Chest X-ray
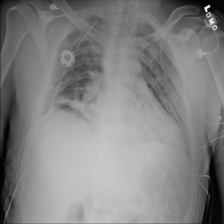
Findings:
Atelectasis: positive
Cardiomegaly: negative
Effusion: negative
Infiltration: negative
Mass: negative
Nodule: negative
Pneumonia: negative
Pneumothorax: negative
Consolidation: negative
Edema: negative
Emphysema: negative
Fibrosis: negative
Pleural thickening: negative
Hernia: negative